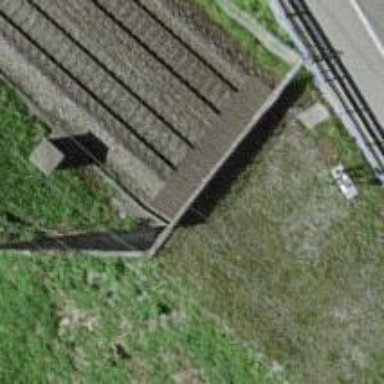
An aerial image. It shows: Railway tunnel with one electrified track and contact lines.